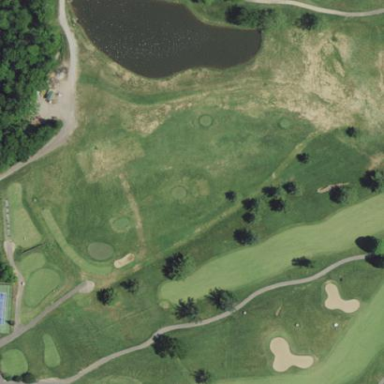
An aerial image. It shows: Grassy area designated as driving range for golf.